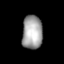
Tissue: lung
Cell type: T cells
Senescence score: 0.2361
Nuclear area (px): 673
Mean DAPI intensity: 161.624